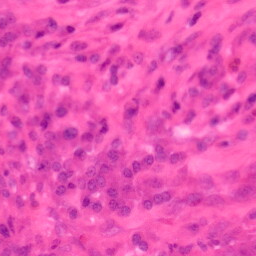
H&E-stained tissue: Colon